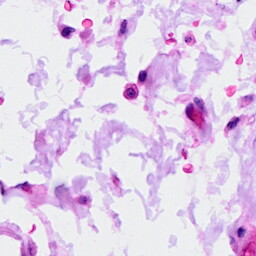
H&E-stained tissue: Breast